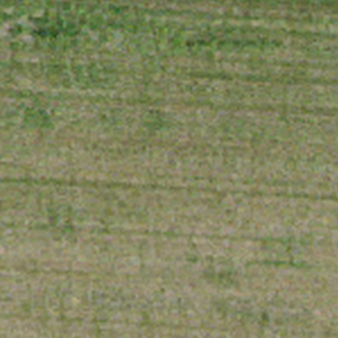
Label: other